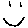
Label: smiley face